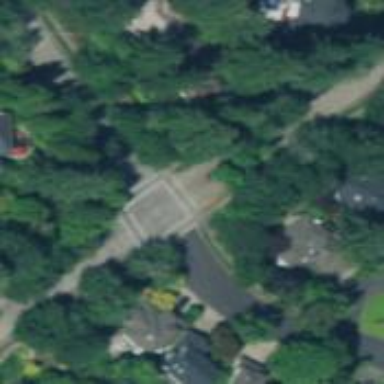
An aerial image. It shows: Marked road crossing.